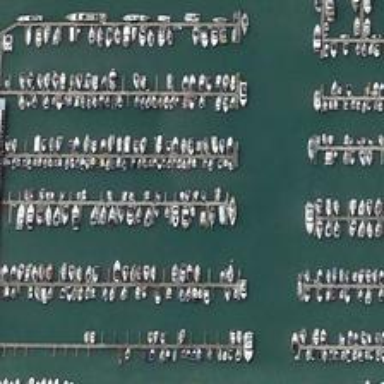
Many boats are orderly in six lines in a large port .